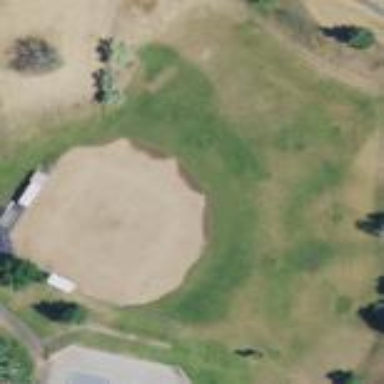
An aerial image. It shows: Baseball pitch for leisure land activities.